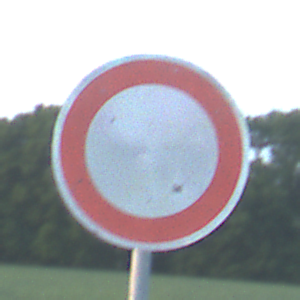
Verkehrszeichen: VerbotFahrzeugeAllerArt
Umgebung: Outdoor, Nature
Tageszeit: SunriseSunset
Wetter: PartlyCloudy
Licht: Natural
Jahreszeit: NotSpecified
Kontrast: MediumContrast